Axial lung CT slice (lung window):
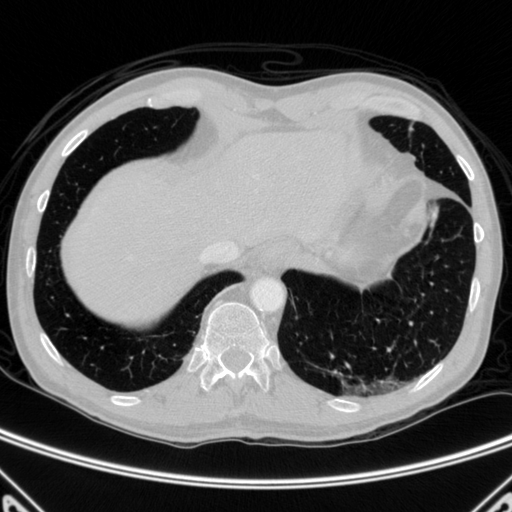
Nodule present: no